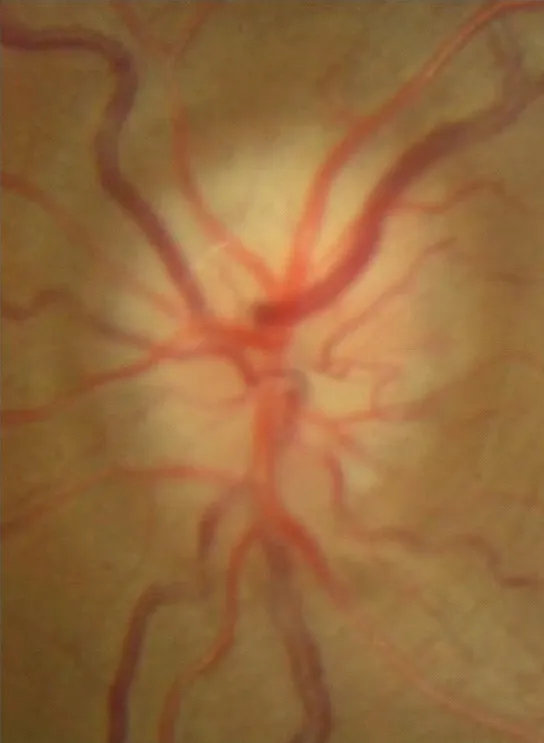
Left optic nerve at presentation, showing diffuse swelling.
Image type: ophthalmic_imaging (fundus_photograph)